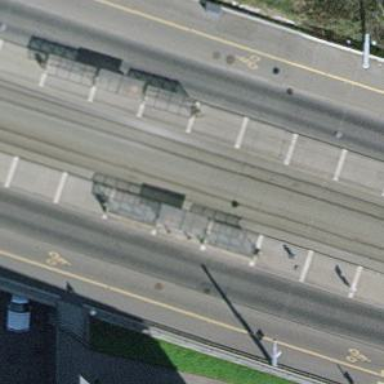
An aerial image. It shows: Tram stop with public transport connection.